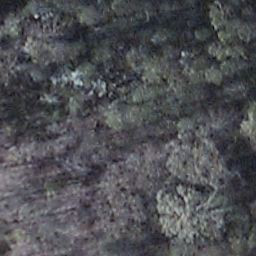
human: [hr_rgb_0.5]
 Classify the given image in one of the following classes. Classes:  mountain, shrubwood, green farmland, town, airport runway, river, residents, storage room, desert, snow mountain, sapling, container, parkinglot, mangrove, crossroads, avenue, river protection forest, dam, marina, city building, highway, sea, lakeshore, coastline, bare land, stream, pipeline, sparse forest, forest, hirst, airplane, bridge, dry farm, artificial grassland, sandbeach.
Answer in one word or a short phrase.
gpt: shrubwood